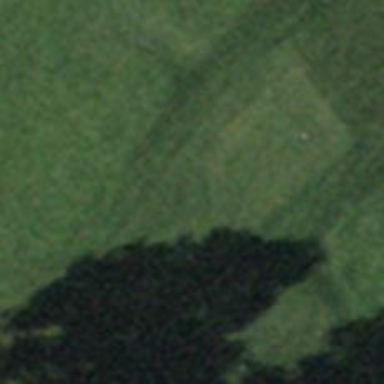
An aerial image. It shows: Golf tee.